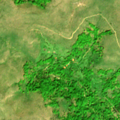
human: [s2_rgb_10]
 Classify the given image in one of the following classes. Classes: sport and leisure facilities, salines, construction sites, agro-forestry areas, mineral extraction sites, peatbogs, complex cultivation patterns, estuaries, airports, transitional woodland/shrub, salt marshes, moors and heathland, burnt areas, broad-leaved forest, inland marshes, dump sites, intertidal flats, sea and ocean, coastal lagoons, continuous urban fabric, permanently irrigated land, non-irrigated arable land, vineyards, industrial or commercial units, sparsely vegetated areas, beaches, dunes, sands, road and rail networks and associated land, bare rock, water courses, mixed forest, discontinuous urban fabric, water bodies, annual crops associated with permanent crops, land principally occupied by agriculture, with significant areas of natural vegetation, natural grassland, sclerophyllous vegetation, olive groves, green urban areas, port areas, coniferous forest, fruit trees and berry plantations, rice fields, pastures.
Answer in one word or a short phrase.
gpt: broad-leaved forest, natural grassland, transitional woodland/shrub